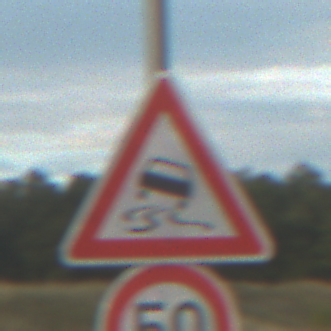
Verkehrszeichen: SchleuderOderRutschgefahr
Zusatzzeichen unten: Geschwindigkeit50
Umgebung: Outdoor, RoadRail
Tageszeit: SunriseSunset
Wetter: PartlyCloudy
Licht: Natural
Jahreszeit: NotSpecified
Kontrast: MediumContrast